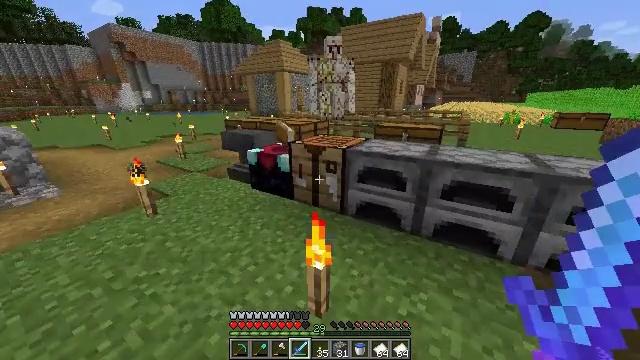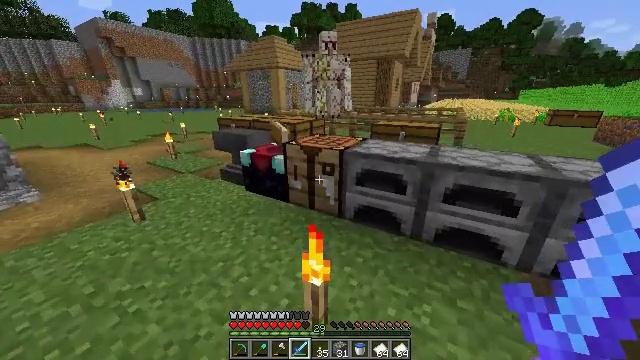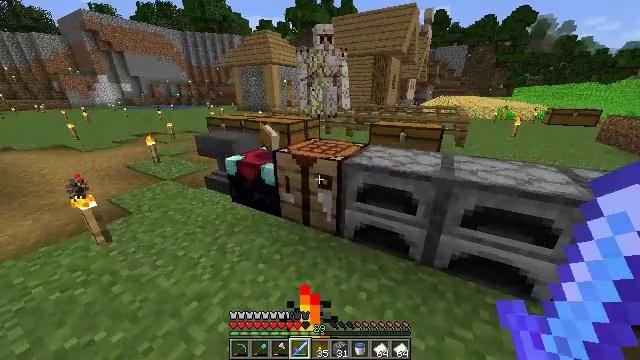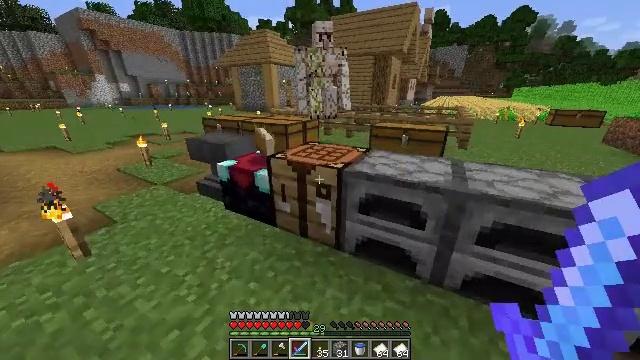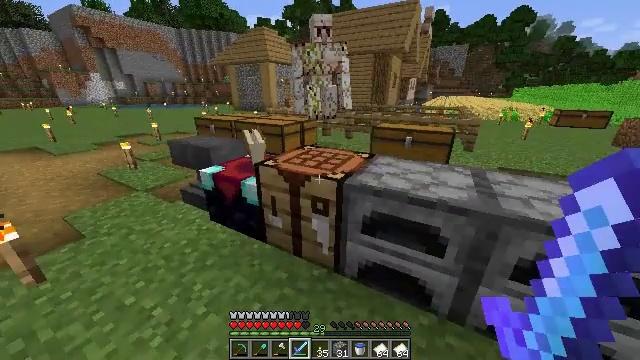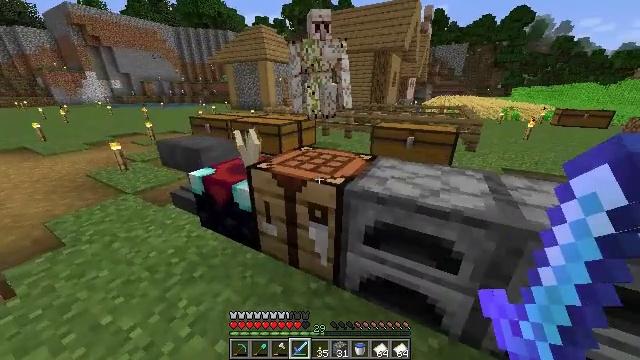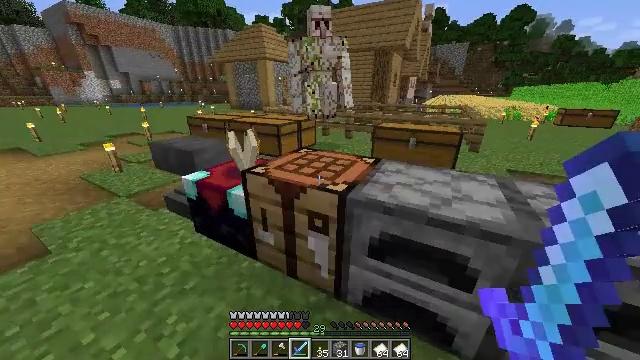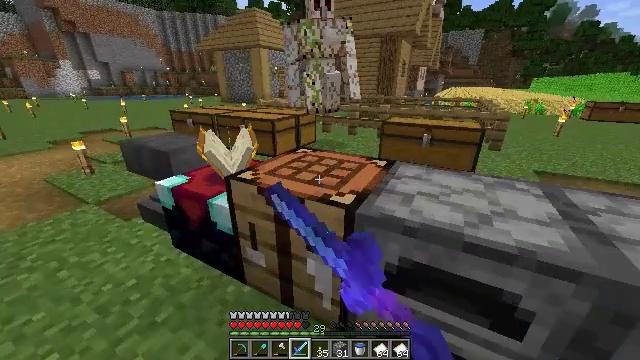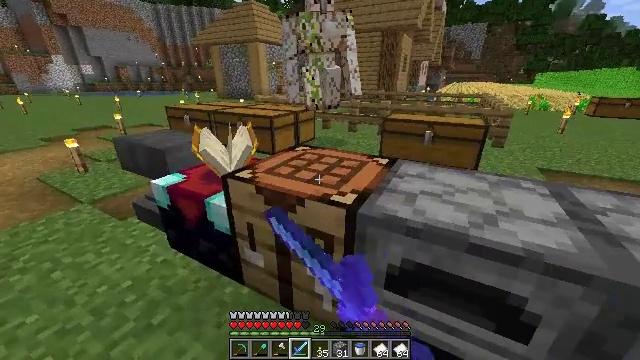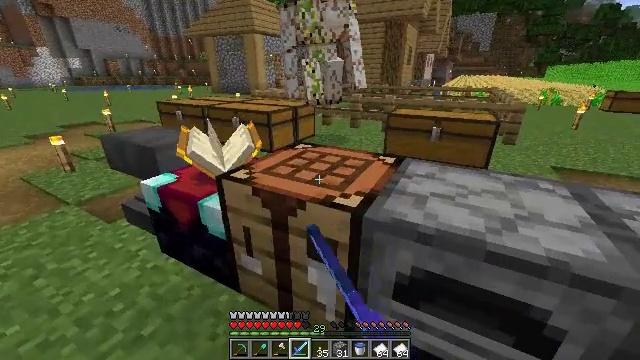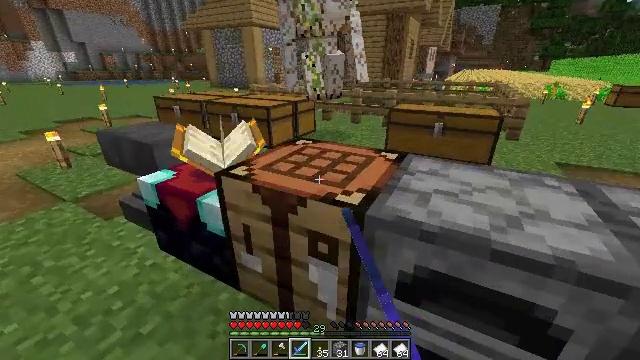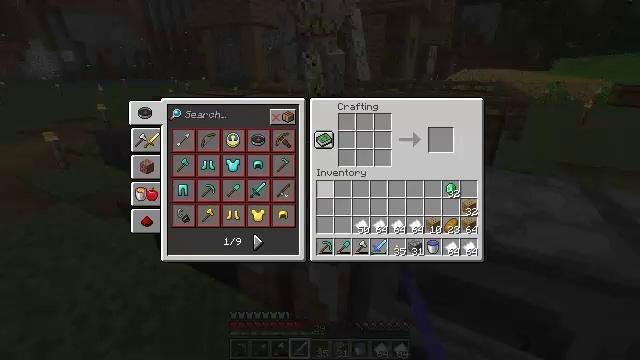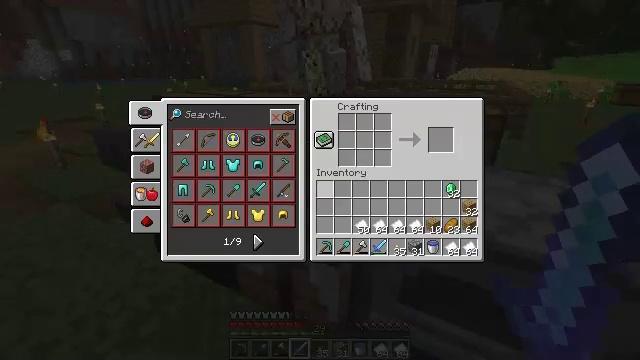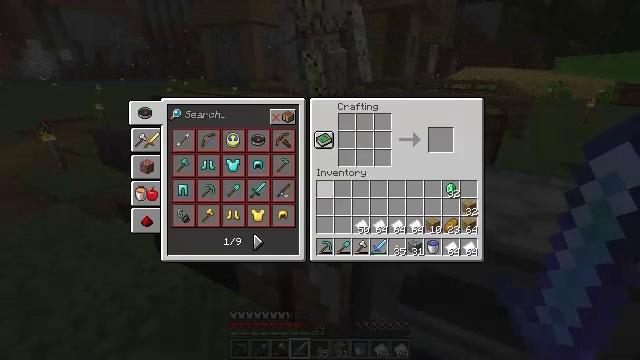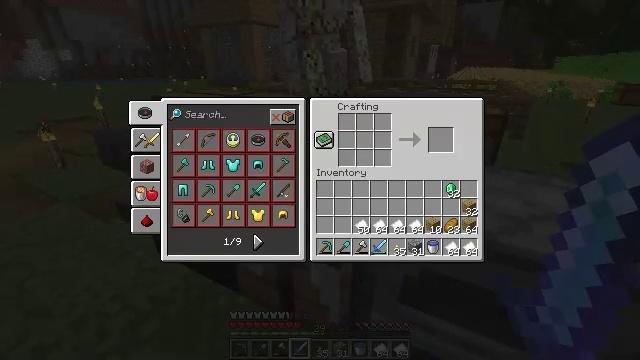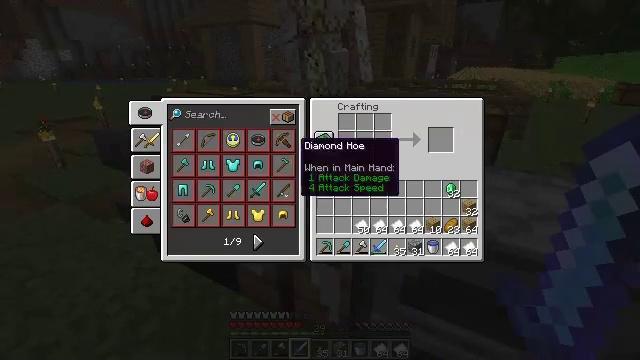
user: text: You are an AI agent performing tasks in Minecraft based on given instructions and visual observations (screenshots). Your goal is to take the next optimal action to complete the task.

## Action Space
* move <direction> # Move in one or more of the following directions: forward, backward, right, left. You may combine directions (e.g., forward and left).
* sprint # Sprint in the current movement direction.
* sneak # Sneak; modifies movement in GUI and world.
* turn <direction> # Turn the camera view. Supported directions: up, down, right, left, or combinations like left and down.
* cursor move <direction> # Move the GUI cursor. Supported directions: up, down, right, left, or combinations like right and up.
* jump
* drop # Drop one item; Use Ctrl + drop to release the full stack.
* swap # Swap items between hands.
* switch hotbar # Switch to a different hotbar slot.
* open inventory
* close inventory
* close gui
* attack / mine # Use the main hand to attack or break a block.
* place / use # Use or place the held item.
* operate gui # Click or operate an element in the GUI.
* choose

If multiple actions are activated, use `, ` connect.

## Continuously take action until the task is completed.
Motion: motion action
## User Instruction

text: Create a chest by arranging planks in the crafting grid.
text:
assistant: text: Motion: move forward, turn right
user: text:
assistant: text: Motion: move forward, turn right
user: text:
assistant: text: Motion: move forward
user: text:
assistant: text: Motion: move forward
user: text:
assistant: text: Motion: move forward
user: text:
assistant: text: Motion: use / place
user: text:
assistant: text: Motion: use / place
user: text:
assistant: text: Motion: no_op
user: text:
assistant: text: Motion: no_op
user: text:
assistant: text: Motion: no_op
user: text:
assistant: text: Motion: open gui
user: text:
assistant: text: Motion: no_op
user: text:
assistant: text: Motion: no_op
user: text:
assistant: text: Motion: cursor move left and up
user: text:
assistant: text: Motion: cursor move left and up
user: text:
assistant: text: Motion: cursor move left and up
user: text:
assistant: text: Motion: cursor move left
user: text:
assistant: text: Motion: cursor move left and up
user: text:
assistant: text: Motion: no_op
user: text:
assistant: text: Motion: no_op
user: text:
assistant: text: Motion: operate gui
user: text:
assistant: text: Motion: operate gui
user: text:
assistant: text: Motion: operate gui
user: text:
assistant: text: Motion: no_op
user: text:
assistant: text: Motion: no_op
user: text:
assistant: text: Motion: no_op
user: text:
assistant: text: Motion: cursor move left
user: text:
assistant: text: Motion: no_op
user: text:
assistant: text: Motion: no_op
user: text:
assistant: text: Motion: no_op